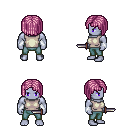
a pixel art fantasy rpg character, male body template, dark elf, purple skin, white sleeveless shirt, teal pants, pink pageboy hairstyle, white cloth bracers, dagger, four views (front, back, left, right), 2x2 character sprite sheet, small pixel art, hard edges, no anti-aliasing